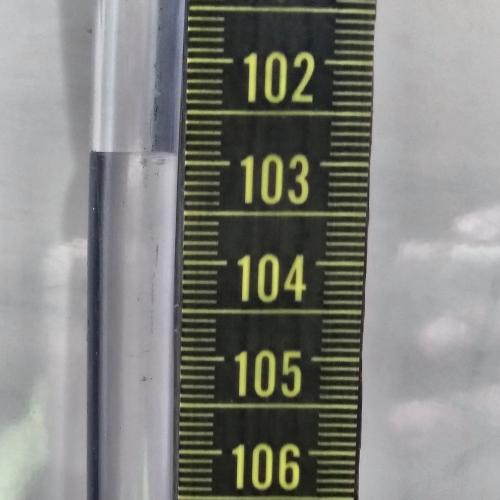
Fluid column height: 102.9 cm